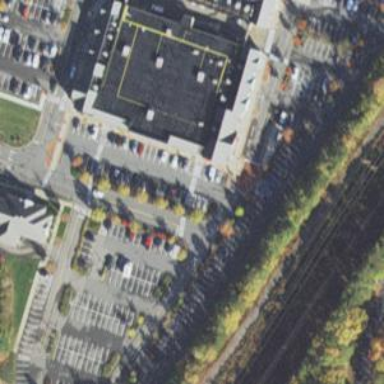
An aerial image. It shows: Parking space.